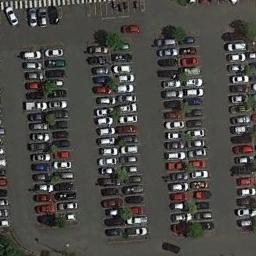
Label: parking_lot